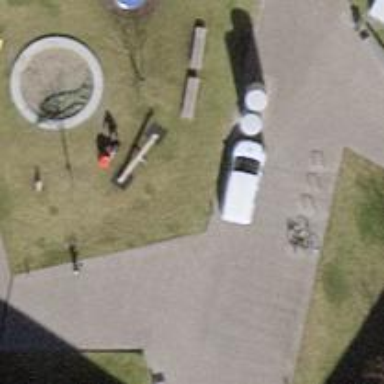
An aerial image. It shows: Playground featuring seesaw.